Question: I am working on an attendance system that has the following tables:
'''
Entry
+---------+-----------+
+ EntryID + EntryDate +
+---------+ ----------+
Hour
+---------+--------+---------+
+ EntryID + InHour + OutHour +
+---------+--------+---------+
'''
With the following example data:
'''
Entry
+---------+---------------------+
+ EntryID + EntryDate +
+---------+---------------------+
+ 1 + 1/1/2010 8:00:00 AM +
+ 2 + 1/1/2010 8:01:02 AM +
+---------+---------------------+
Hour
+---------+---------------------+-----------------------+
+ EntryID + InHour + OutHour +
+---------+---------------------+-----------------------+
+ 1 + 1/1/2010 8:00:00 AM + 1/1/2010 1:00:00 PM +
+ 1 + 1/1/2010 2:04:00 PM + 1/1/2010 6:03:00 PM +
+ 2 + 1/1/2010 8:01:02 AM + 1/1/2010 1:02:00 PM +
+---------+---------------------+-----------------------+
'''
And I have the following gridview:

I need help with how I should approach a request my client has done today...
Currently, when calling this gridview the "Arrives At" and "Leaves At" fields are retrieved by querying the database and concatenating all the hours in a string then printing it out. However, my client now wants the ability to modify any of the hours in the "Leaves At" column. I don't know how to approach this request at all, since the hours are grouped together in one cell. I've thought showing the hours in a textarea but there's no way that the changes will be correctly applied on the database if I did this.
Any help will be greatly appreciated as I feel overwhelmed by this.
Thanks in advance,
Eton B.
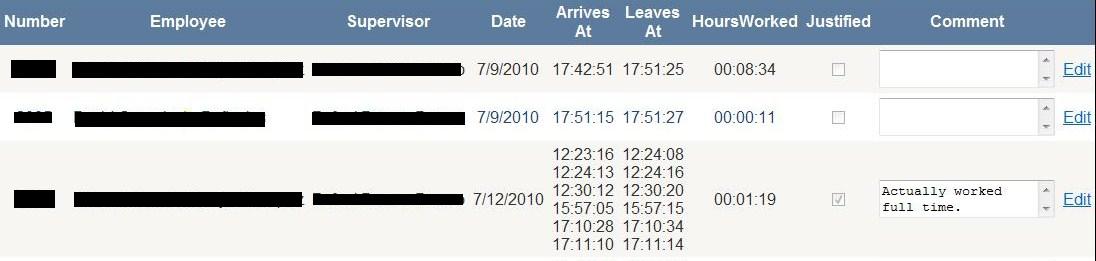
Answer: One approach is to allow the updates in a more Ajaxy way, as Aristos discusses. This is typically considered a more user friendly approach and will certainly offer a nicer user experience, but requires familiarity with jQuery and JavaScript and the interactions between the client and the server are a little more complex from your perspective.
If you want to continue to use the Web control paradigm, consider making the "Arrives At" and "Leaves At" fields TemplateFields. In the ItemTemplate you could continue to display the text you concatenate at the database, but you'd put a GridView in the EditItemTemplate. This GridView could be bound to a data source control (also in the EditItemTemplate) and configured to support editing. If you are programmatically binding data (i.e., you are using a data source control) then you'll need to bind the data to the child GridView whenever the parent row becomes editable. This can be done declaratively using markup like so:
'''
<asp:TemplateField ...>
<EditItemTemplate>
<asp:GridView runat="server" id="gvChild" DataSource='<%# SomeFunction() %>' ...>
...
</asp:GridView>
</EditItemTemplate>
</asp:TemplateField>
'''
Here, 'SomeFunction' would be a function in your code-behind class (typically) that returns the data to bind to the grid.
Alternatively, you could bind the data to the child GridView programmatically via the parent GridView's 'RowDataBound' event handler. Namely, you would check to see if you are dealing with the row being edited (that is, if 'e.Row.RowIndex = ParentGridViewID.EditIndex'). If so, you could programmatically reference the child GridView using 'e.Row.FindControl("ChildGridViewID")' and then set its 'DataSource' property and call its 'DataBind' method.
When a users clicks the Edit button for the parent grid the "Arrive At" and "Leave At" cells will show as a grid with Edit buttons of their own to modify the individual times. Alternatively, you could put the child editable GridView in the ItemTemplate if you wanted to let the users edit the "Arrive At" and "Leave At" times without requiring the user to first choose to edit the parent record.